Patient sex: M
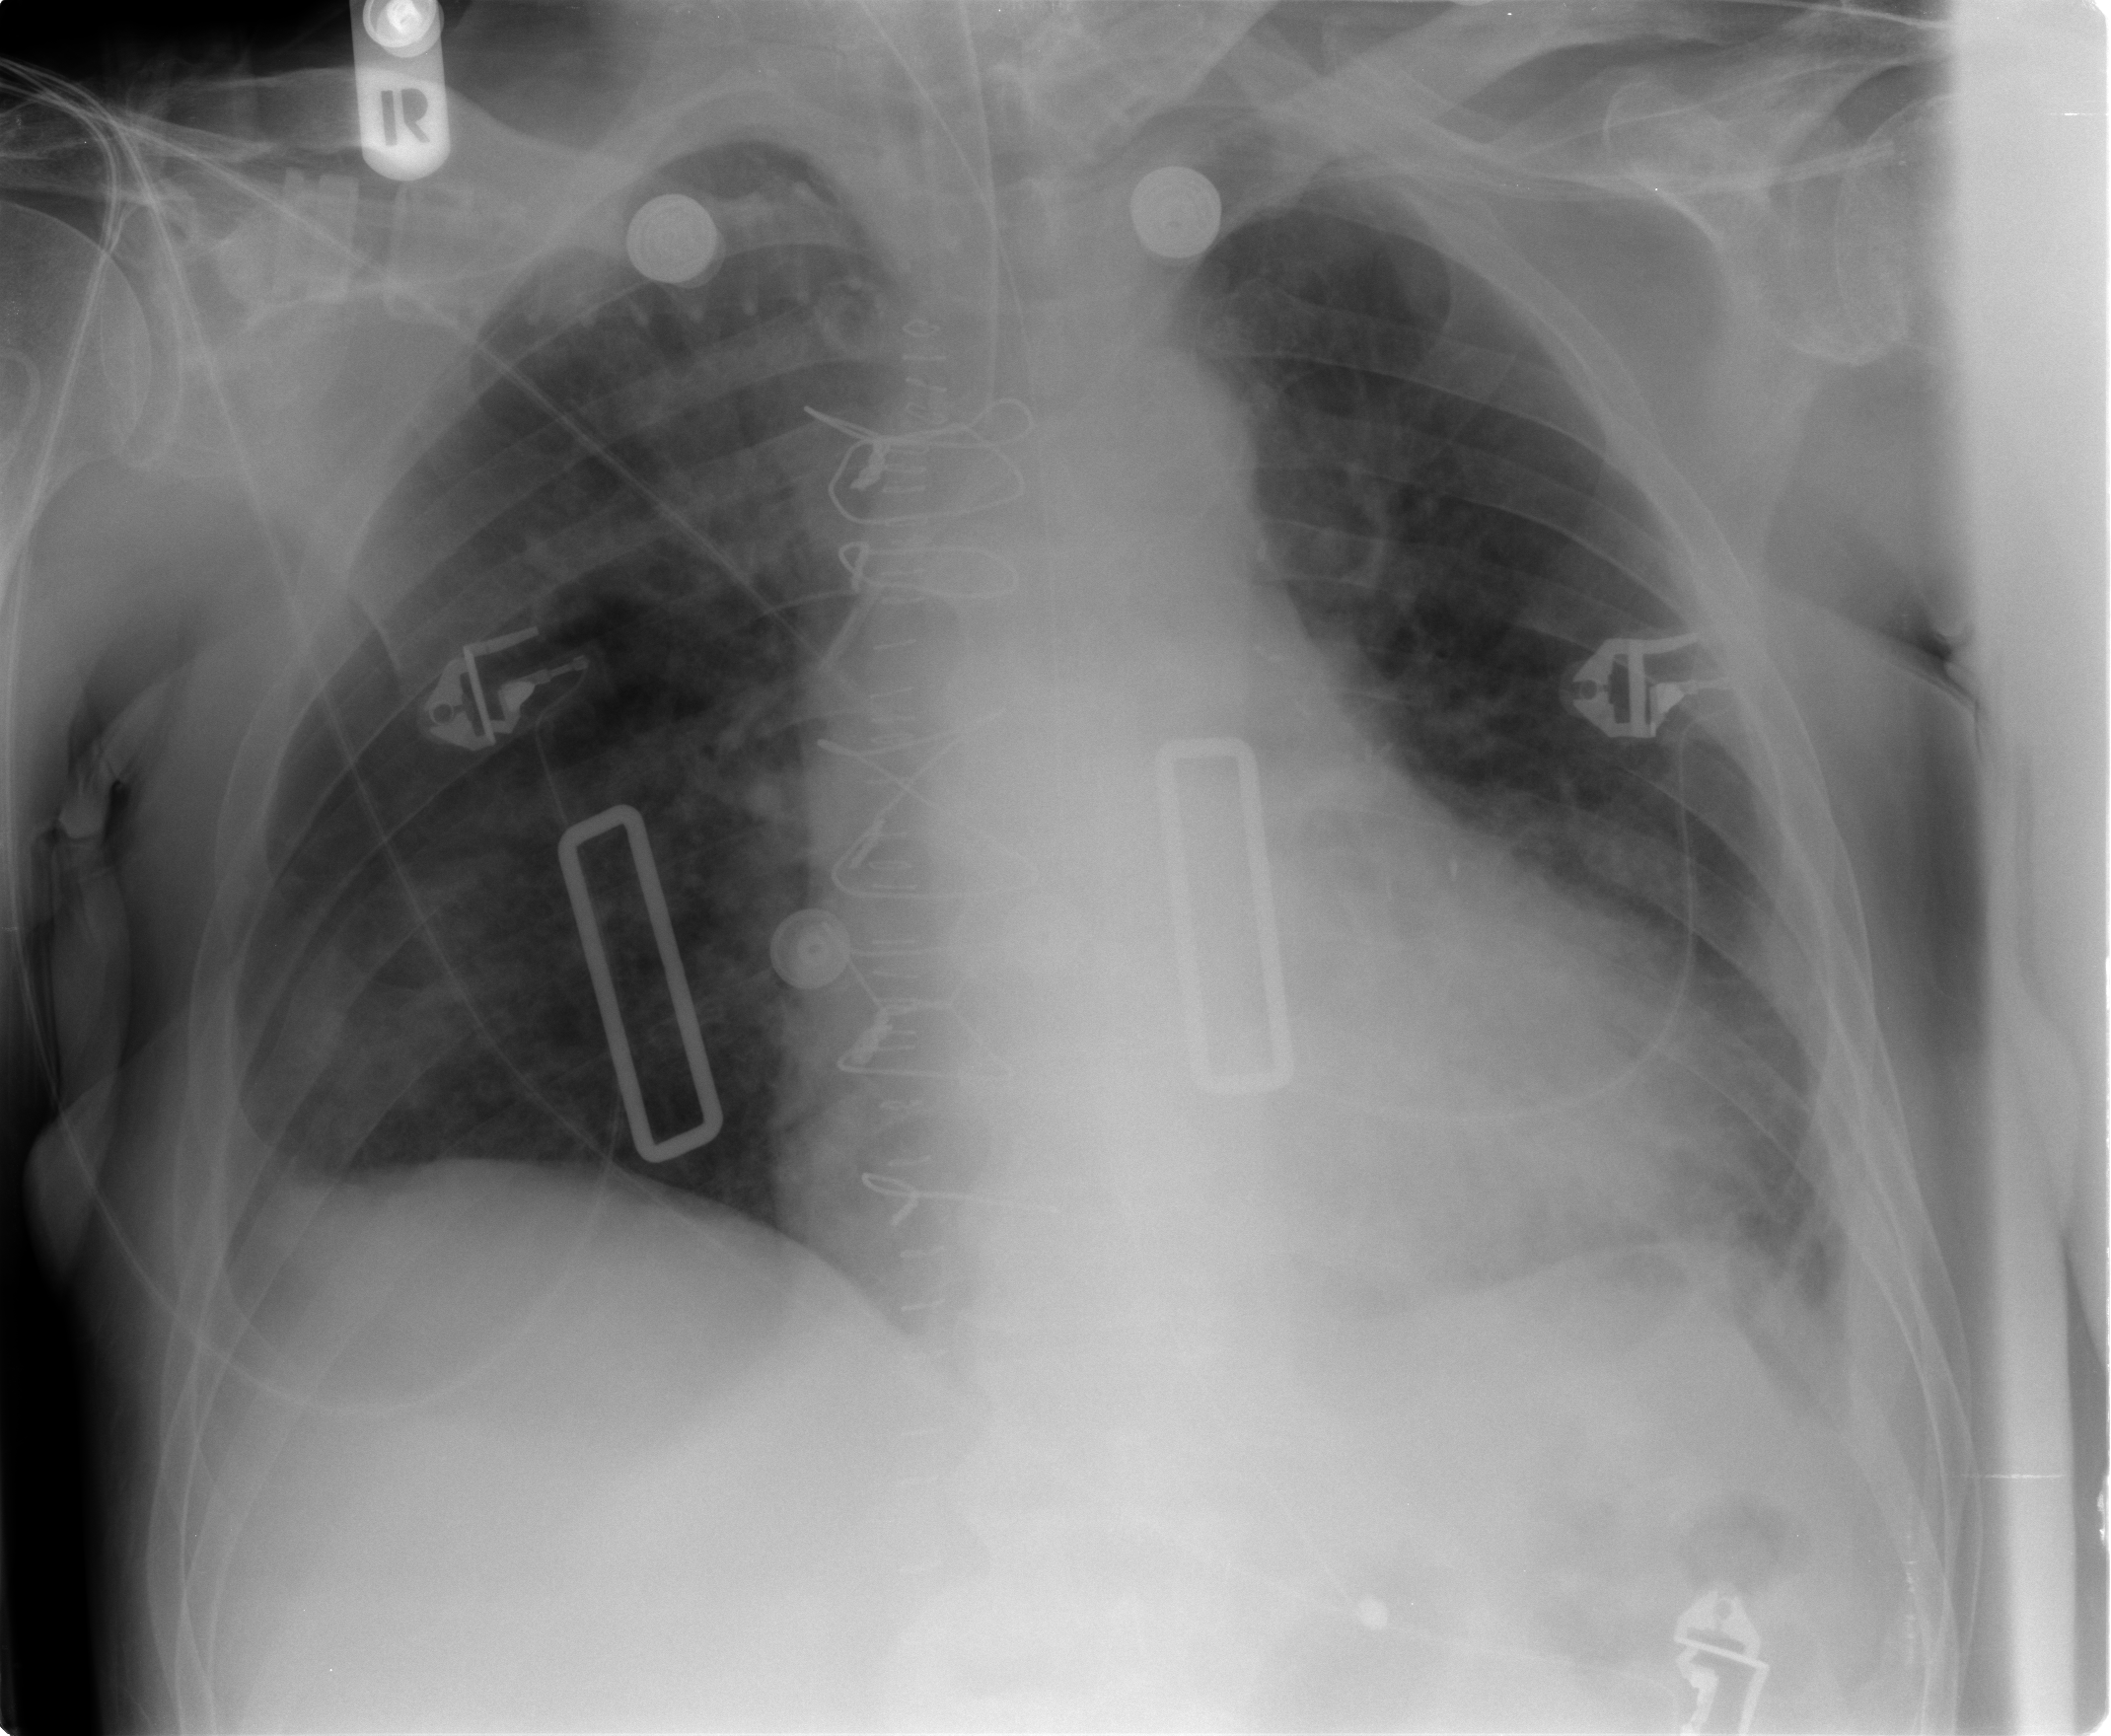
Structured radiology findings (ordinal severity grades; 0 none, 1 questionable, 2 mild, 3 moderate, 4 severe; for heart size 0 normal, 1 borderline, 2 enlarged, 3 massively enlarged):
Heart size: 2
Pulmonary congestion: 2
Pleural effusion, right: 2
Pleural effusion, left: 2
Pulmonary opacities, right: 1
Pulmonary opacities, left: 1
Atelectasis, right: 2
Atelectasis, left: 2